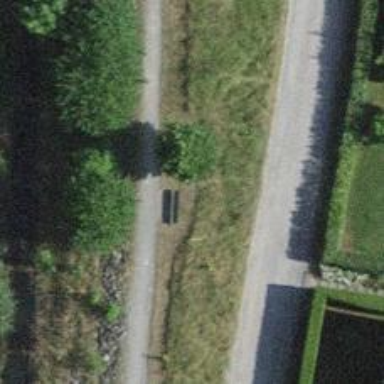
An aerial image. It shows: Brown bench.